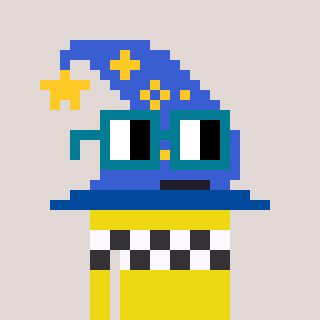
a pixel art character with square dark green glasses, a wizard hat-shaped head and a yellow-colored body on a warm background